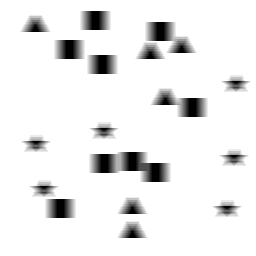
Squares: 9
Triangles: 6
Stars: 6
Total shapes: 21